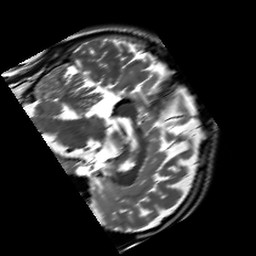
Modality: T2w
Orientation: sagittal
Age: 31
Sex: male
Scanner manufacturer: siemens
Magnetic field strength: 3 T
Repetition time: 7 s
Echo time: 0.09 s